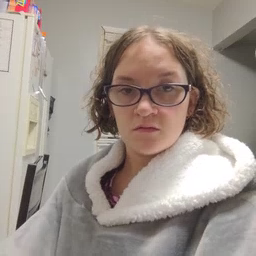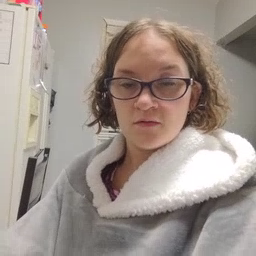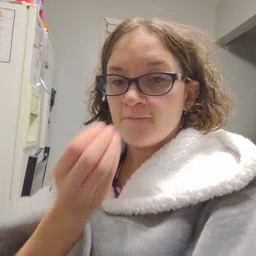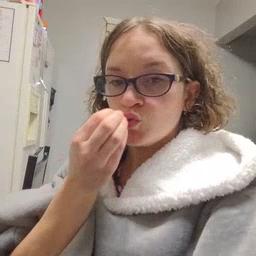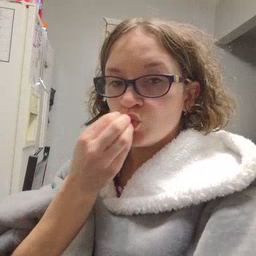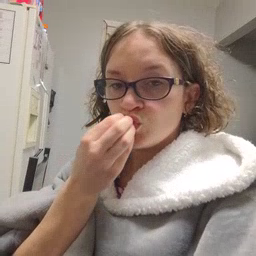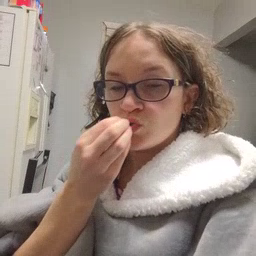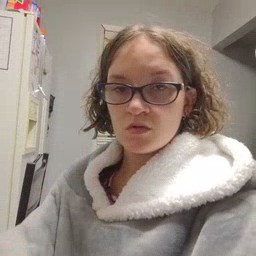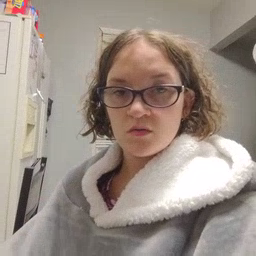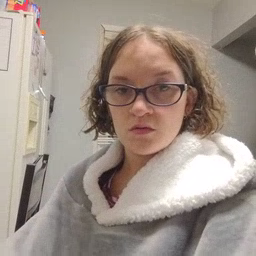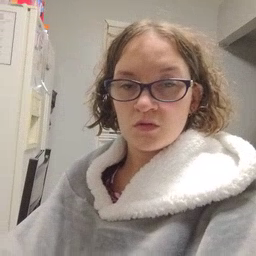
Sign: food